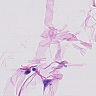
Metastatic tissue present: no